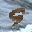
Label: 9